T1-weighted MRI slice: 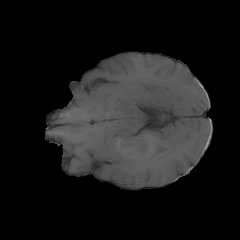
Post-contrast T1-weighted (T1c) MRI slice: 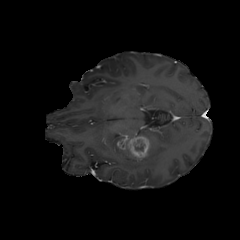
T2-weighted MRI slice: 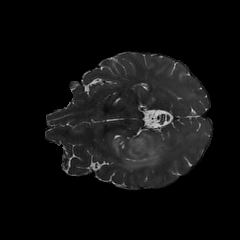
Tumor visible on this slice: yes